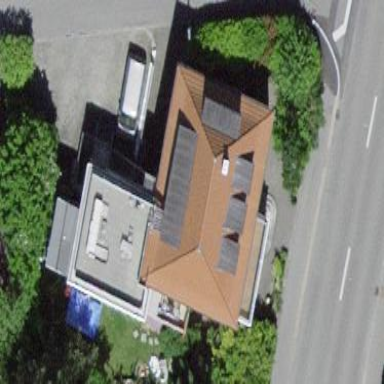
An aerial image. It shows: Building with hipped roof shape.